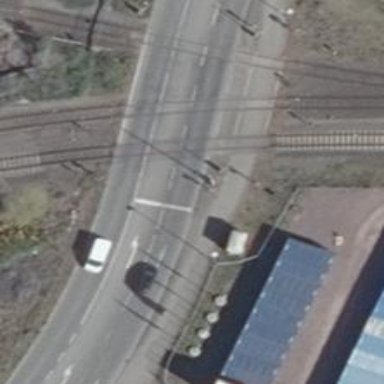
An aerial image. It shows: Level crossing with barrier for the railway.